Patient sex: M
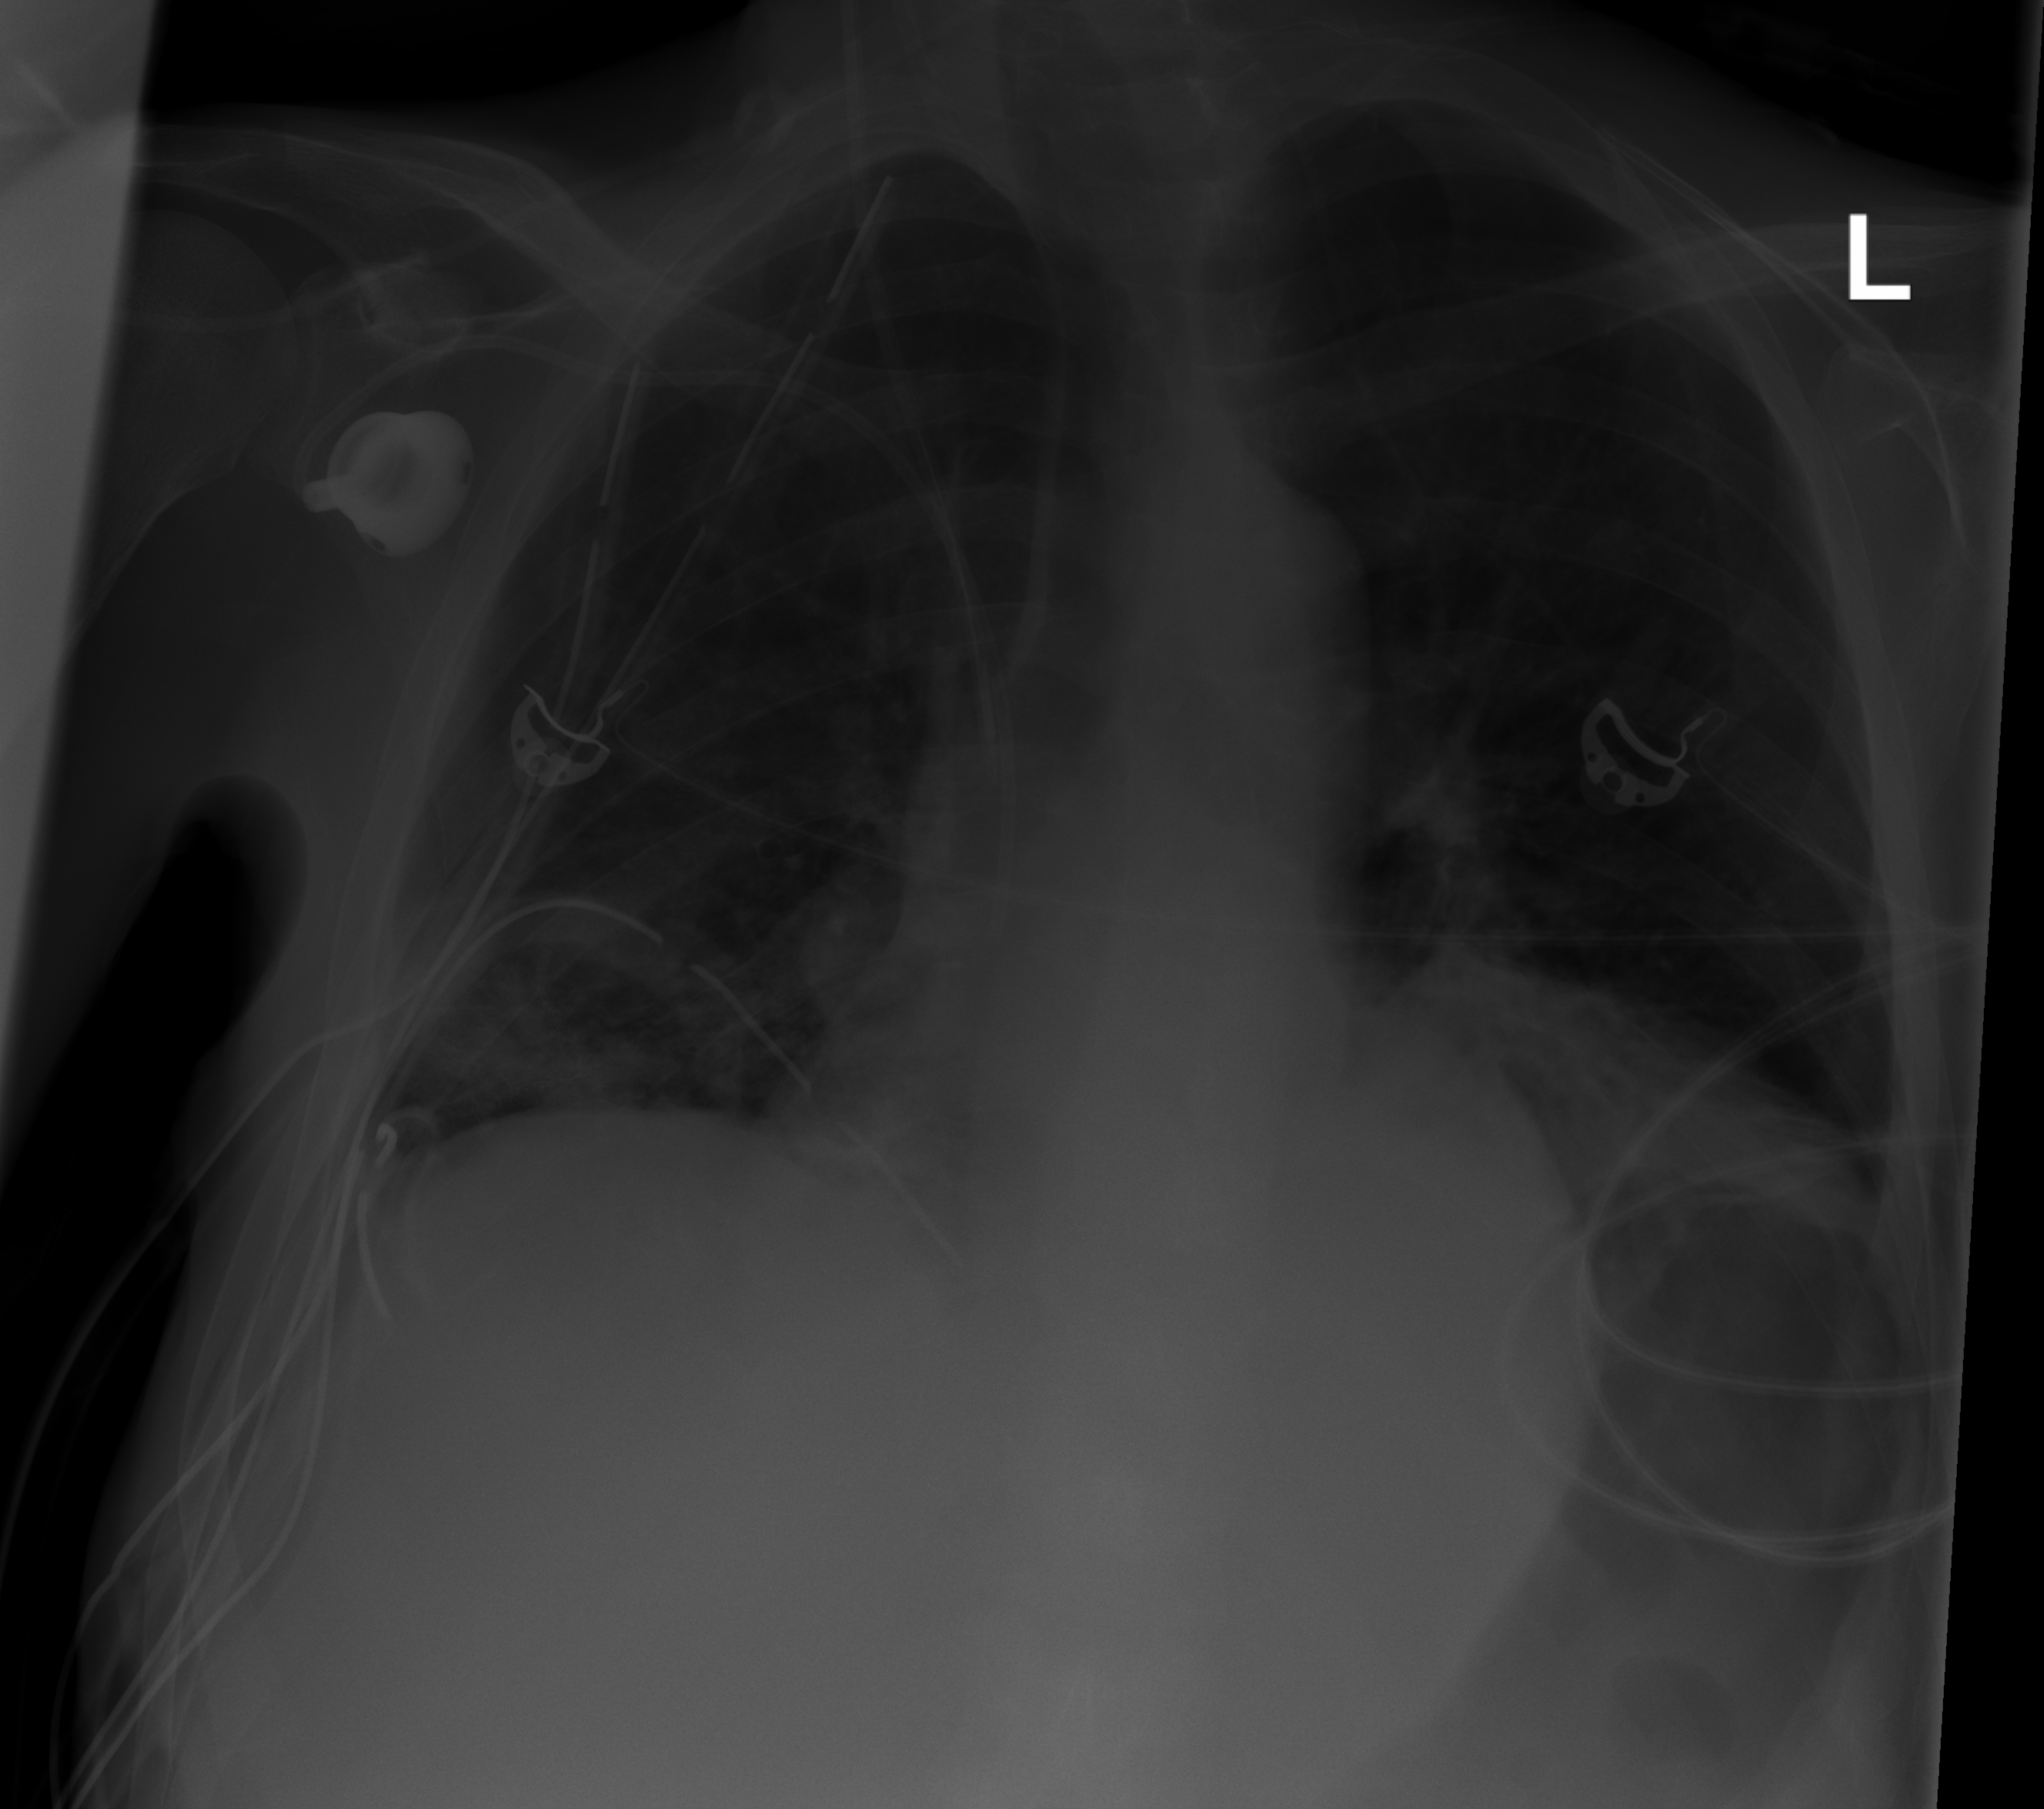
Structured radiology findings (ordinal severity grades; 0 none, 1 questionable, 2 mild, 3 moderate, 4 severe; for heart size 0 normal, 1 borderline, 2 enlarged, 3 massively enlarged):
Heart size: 2
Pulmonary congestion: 0
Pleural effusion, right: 0
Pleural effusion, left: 0
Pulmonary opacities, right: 2
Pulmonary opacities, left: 2
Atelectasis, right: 2
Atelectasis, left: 2